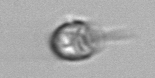
Label: Balanion